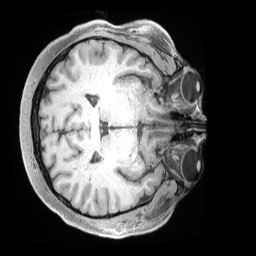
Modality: T1w
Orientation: axial
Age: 37
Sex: male
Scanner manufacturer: siemens
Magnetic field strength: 3 T
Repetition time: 2 s
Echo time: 0.00211 s